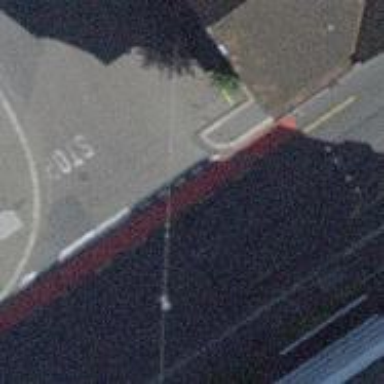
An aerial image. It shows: Kerb barrier.